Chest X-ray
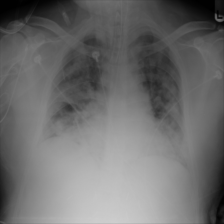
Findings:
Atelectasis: negative
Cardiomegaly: negative
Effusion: negative
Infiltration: positive
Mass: negative
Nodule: negative
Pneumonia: negative
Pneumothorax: negative
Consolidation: negative
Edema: negative
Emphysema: negative
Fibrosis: negative
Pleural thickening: negative
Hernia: negative